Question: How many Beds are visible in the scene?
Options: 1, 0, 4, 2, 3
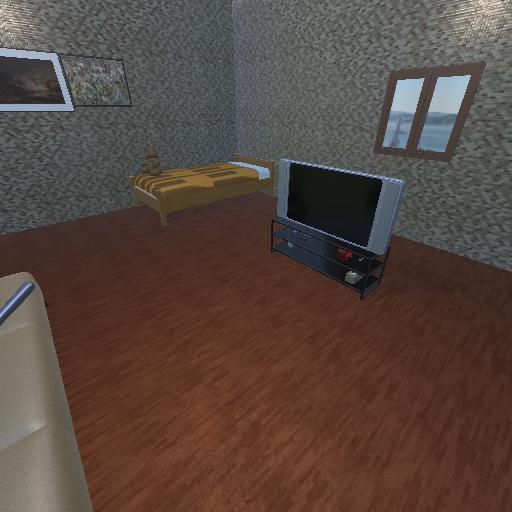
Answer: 1